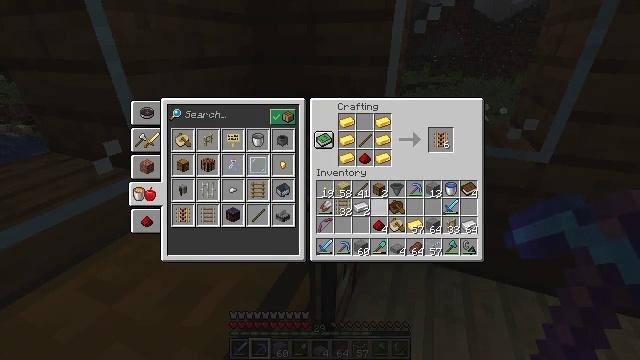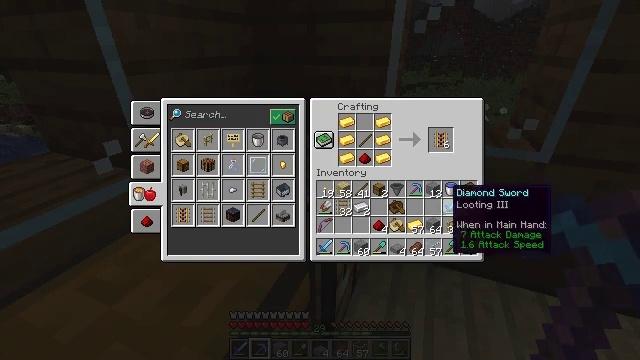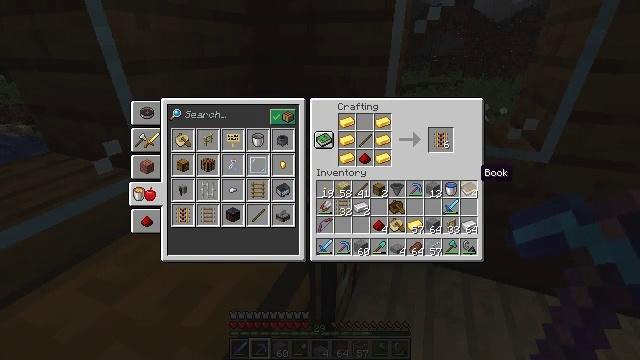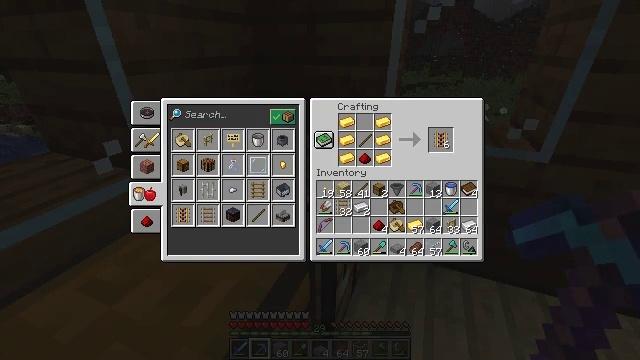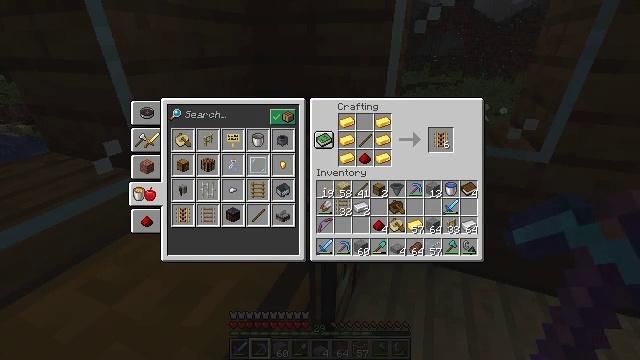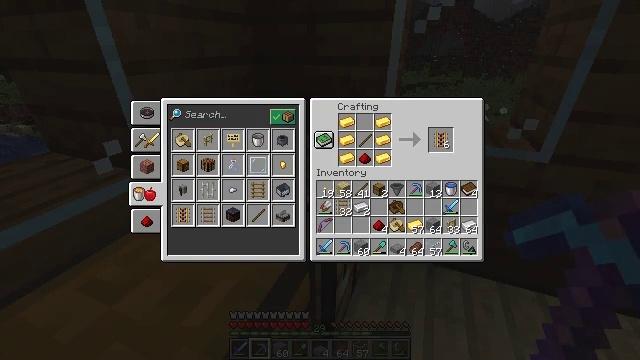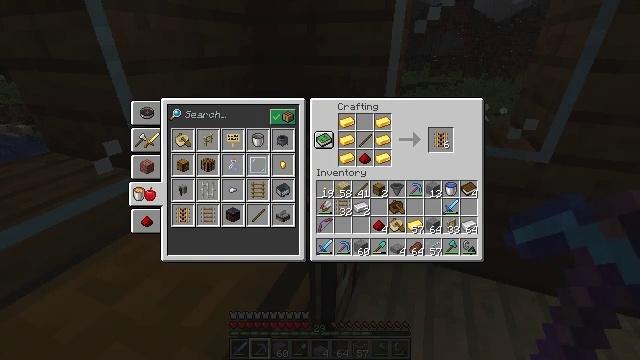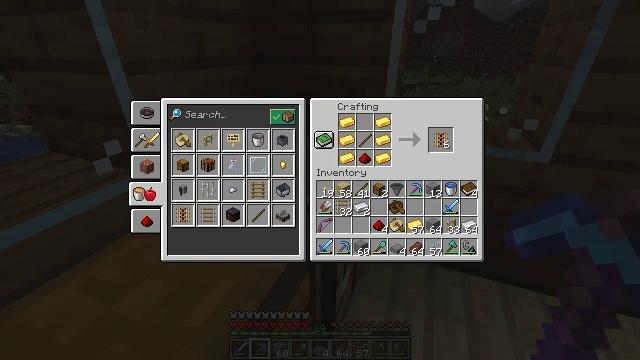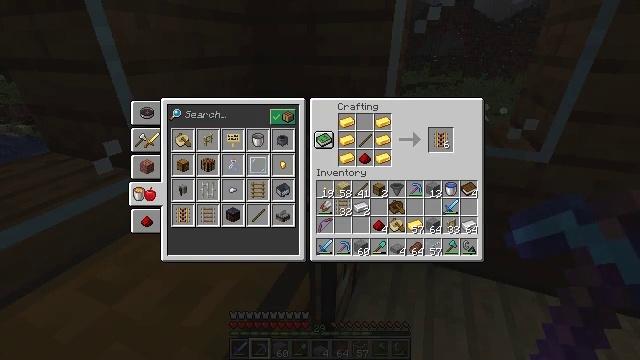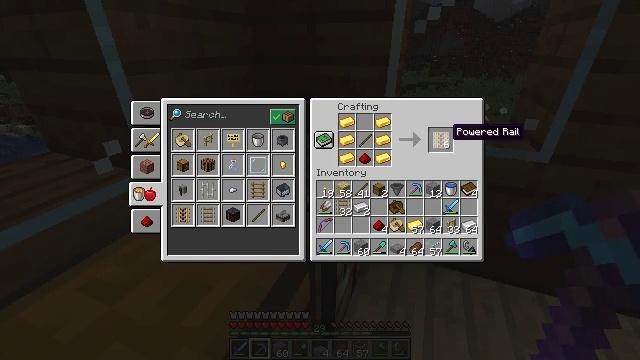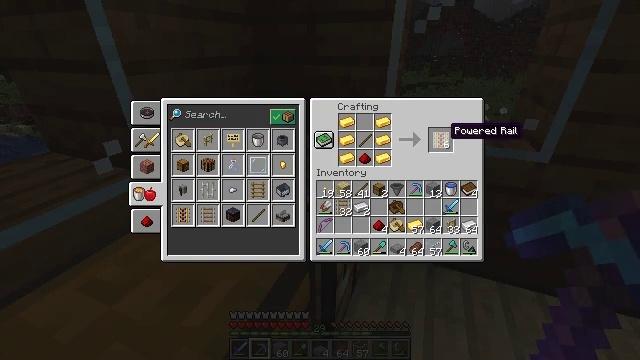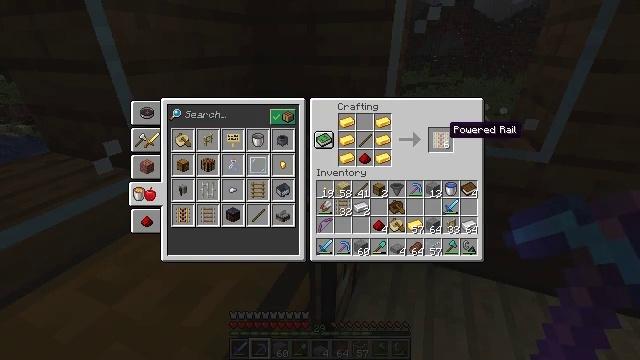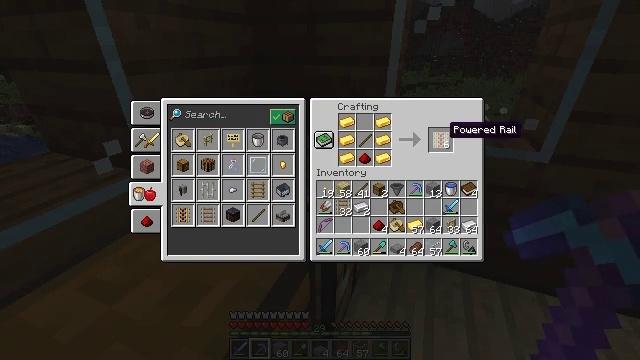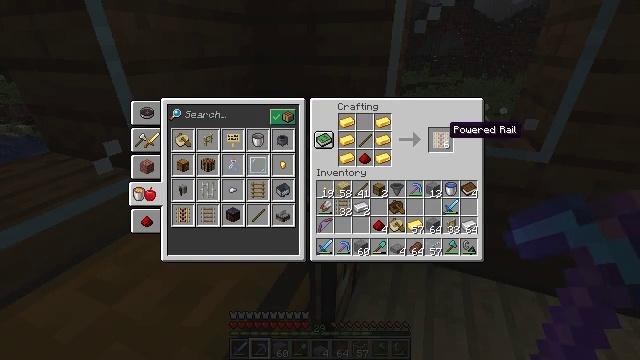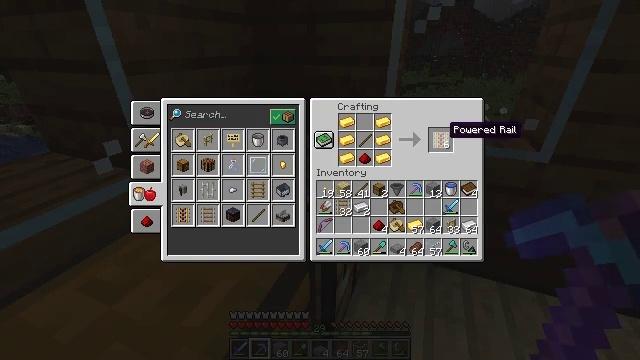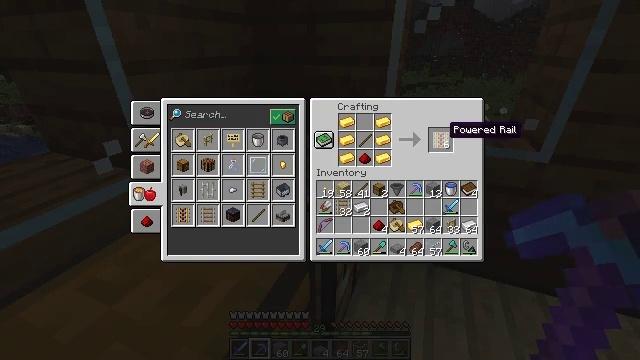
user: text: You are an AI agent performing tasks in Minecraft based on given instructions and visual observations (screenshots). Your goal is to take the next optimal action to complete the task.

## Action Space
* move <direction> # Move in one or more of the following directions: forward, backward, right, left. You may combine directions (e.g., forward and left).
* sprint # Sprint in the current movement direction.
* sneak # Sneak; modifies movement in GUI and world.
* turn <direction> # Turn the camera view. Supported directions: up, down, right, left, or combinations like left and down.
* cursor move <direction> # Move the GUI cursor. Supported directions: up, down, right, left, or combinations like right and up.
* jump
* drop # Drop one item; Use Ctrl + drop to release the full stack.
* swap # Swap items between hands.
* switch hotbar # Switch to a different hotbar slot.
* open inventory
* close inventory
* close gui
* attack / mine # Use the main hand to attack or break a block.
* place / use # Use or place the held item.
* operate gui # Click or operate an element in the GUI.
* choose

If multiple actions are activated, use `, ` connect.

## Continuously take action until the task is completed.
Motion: motion action
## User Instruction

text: Add redstone to gold and sticks to craft powered rail.
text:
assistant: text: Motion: turn right and up
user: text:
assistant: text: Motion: turn right and up
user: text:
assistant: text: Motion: turn up
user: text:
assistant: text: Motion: turn up
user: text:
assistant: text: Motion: turn up
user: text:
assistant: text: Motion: turn left
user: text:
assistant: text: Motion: no_op
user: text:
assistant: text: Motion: no_op
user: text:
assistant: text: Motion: turn left
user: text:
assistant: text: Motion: no_op
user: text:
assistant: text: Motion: no_op
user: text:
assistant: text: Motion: no_op
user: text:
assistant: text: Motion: no_op
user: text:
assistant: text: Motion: no_op
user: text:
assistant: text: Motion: no_op
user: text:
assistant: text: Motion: no_op
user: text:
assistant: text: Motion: no_op
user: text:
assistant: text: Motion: no_op
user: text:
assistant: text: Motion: no_op
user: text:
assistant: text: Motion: attack / mine
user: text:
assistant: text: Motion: attack / mine
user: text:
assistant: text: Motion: turn down
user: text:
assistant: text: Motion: turn left and down
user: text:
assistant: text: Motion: turn left and down
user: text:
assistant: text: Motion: no_op